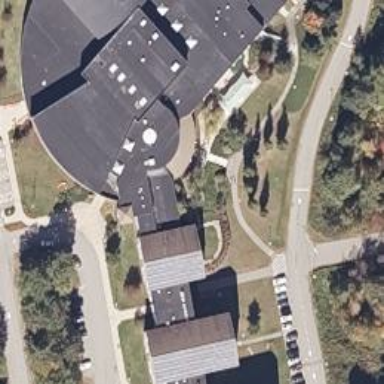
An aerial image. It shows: School building.